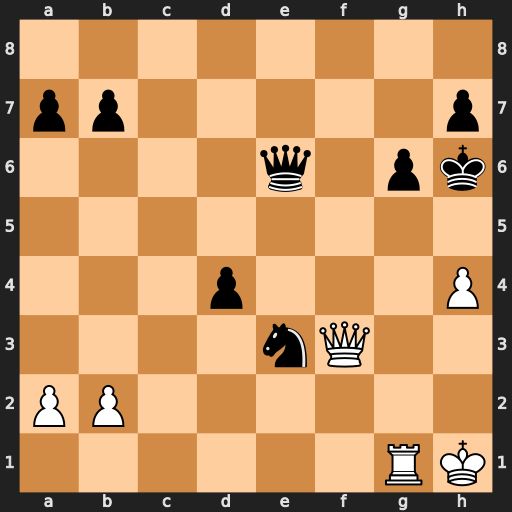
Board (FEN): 8/pp5p/4q1pk/8/3p3P/4nQ2/PP6/6RK
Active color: w
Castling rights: -
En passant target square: -
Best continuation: Qf8+ Kh5 Rg5+ Kxh4 Qh6#